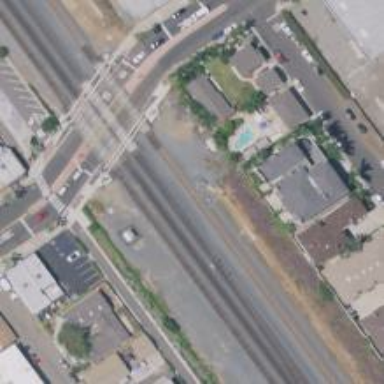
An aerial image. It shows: Junction on the railway.